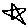
Label: star